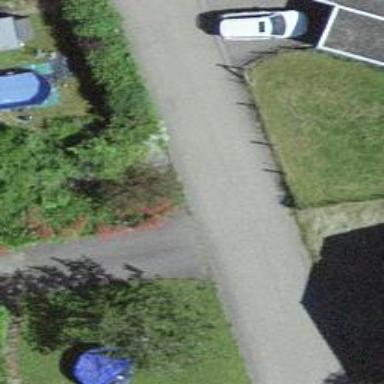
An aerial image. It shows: Residential road.